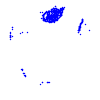
Particle: pion